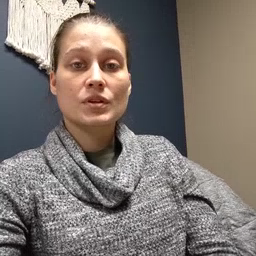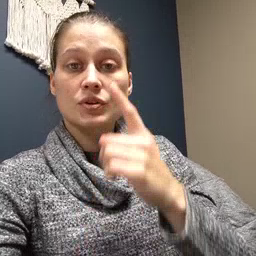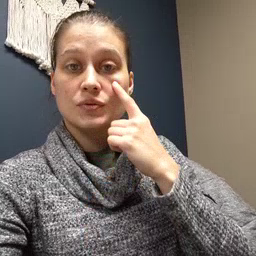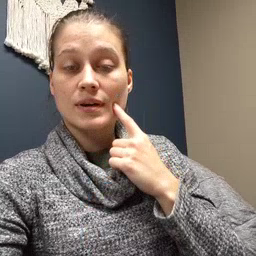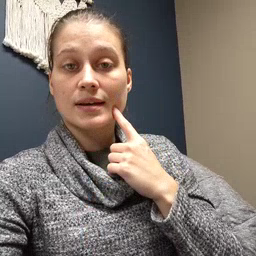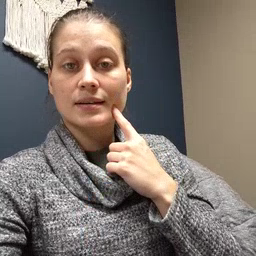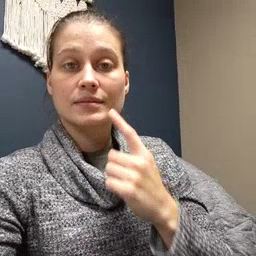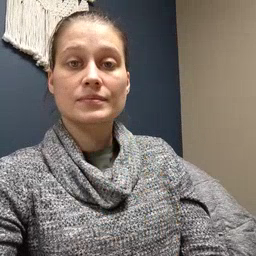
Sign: cry